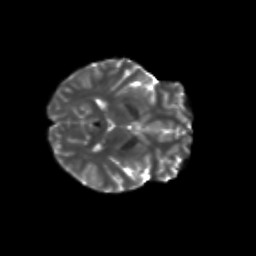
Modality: T2w
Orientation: axial
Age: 20
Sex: female
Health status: healthy
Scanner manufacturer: siemens
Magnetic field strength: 3 T
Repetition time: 8.6 s
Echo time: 0.095 s